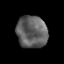
Tissue: prostate
Cell type: Epithelial cells
Senescence score: 0.2709
Nuclear area (px): 970
Mean DAPI intensity: 96.198